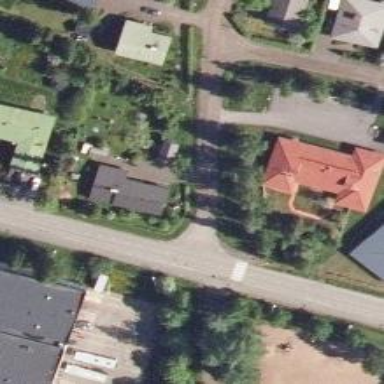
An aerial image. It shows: Road with "give way" sign.